Field crop: maize
Growth stage: 1
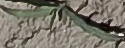
Species: sorghum